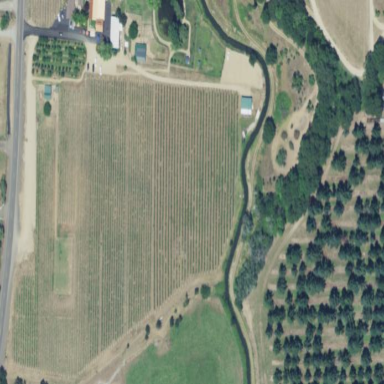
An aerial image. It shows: Beautiful vineyard in the countryside.